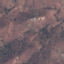
Land use / land cover: HerbaceousVegetation